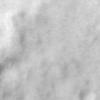
Label: no_change